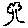
Label: tree